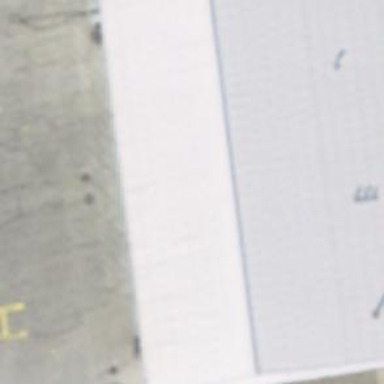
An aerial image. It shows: Hangar building at the airport.